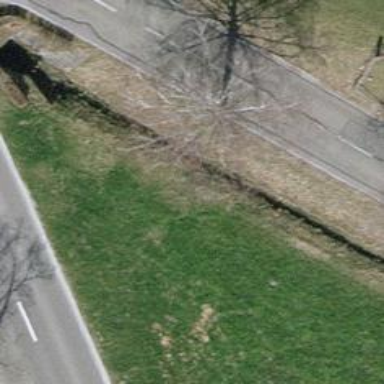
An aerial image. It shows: Urban tree adds touch of nature to the surroundings.